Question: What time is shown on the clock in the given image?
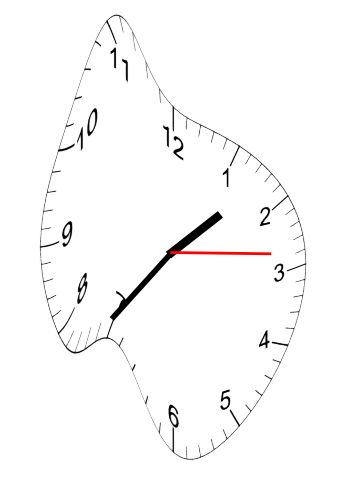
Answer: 01:36:14